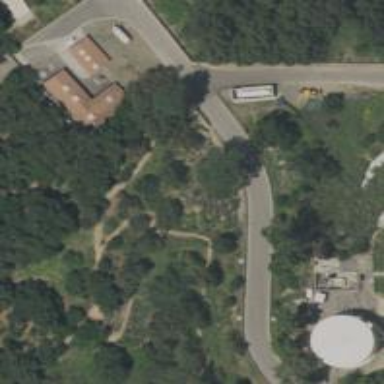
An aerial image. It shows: Hiking path that is footway.